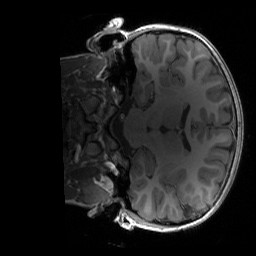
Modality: T1w
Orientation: coronal
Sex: male
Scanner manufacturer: siemens
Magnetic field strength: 3 T
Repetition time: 1.9 s
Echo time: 0.00243 s